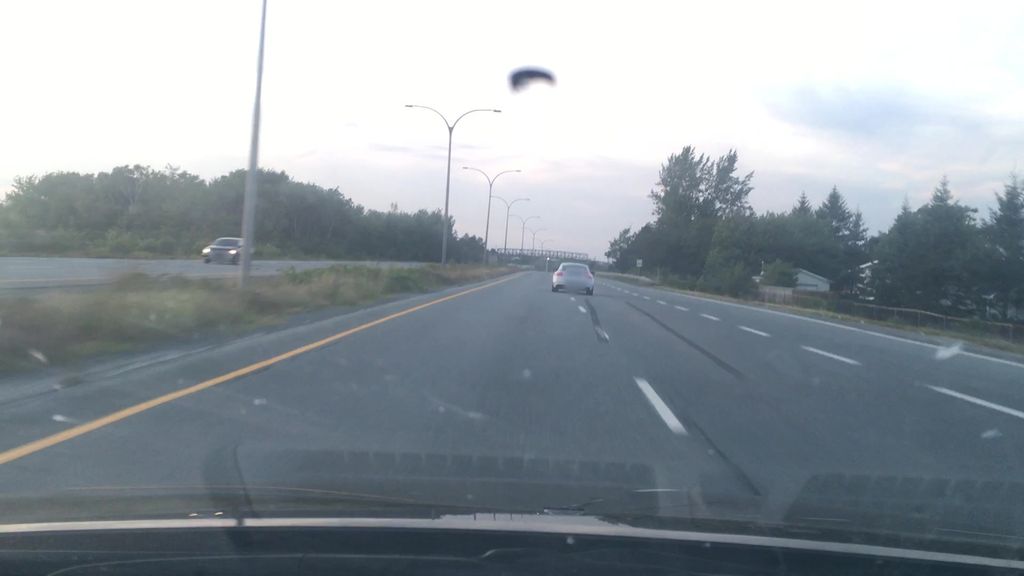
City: halifax